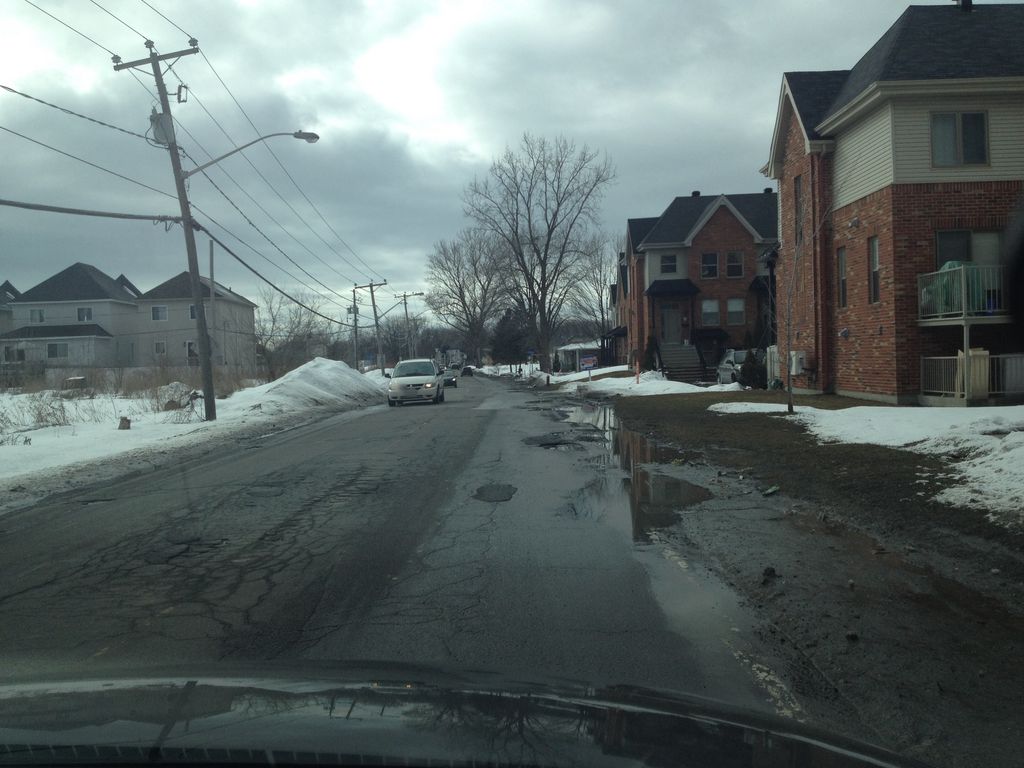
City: montreal